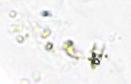
Label: Phaeocystis